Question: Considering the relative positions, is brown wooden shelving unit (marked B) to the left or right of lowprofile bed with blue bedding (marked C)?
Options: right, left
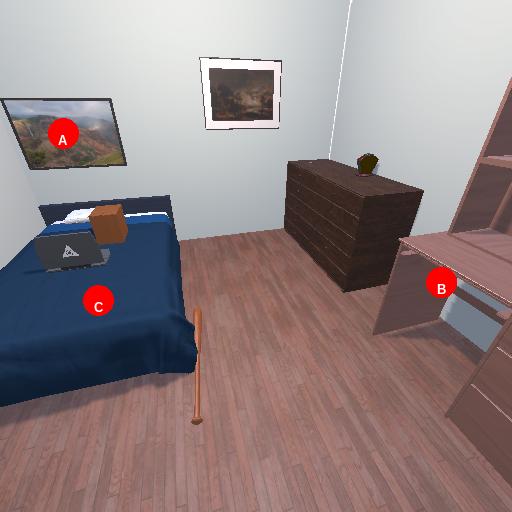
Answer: right